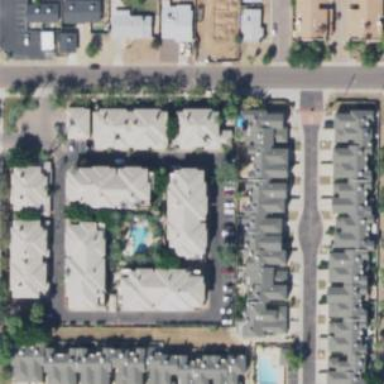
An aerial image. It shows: Residential area with apartments.